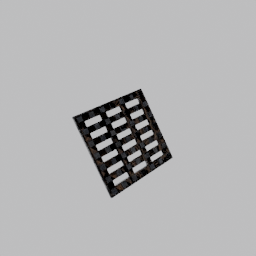
Label: mechanical